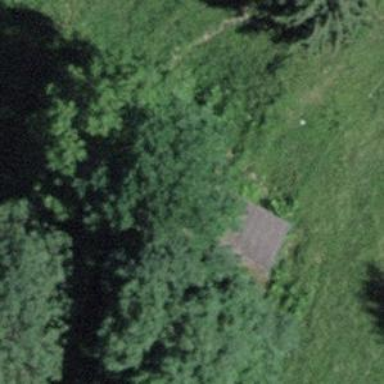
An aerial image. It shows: Barn.